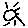
Label: sun